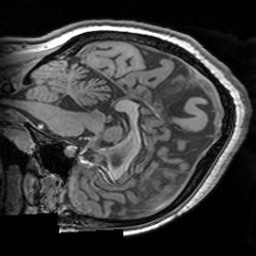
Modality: T1w
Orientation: sagittal
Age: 20
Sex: female
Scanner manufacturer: siemens
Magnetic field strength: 3 T
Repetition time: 1.63 s
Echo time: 0.00311 s